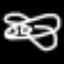
Label: airplane